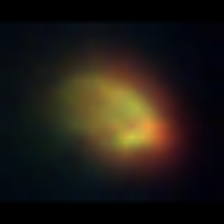
Taxon: Unknown_phyto
Group: Unknown